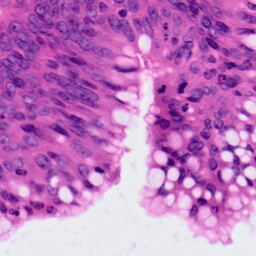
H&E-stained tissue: Colon